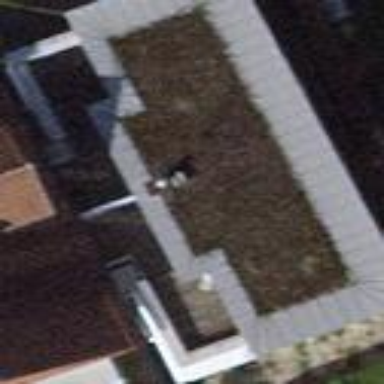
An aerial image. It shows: Building with apartments and flat roof.